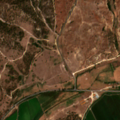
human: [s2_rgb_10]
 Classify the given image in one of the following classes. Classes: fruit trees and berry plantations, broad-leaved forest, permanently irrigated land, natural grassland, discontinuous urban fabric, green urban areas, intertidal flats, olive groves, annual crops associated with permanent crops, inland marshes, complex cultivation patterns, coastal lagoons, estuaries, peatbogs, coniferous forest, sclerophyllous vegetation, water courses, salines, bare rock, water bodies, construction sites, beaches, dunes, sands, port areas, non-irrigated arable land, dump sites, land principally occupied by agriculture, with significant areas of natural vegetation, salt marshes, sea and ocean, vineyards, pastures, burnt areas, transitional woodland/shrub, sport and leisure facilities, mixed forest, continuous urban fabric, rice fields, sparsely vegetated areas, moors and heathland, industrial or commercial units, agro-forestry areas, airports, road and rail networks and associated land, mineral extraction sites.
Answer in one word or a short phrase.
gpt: non-irrigated arable land, rice fields, mixed forest